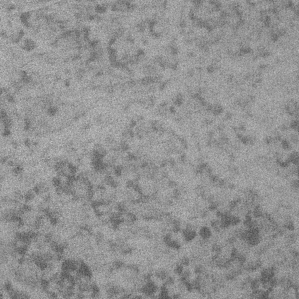
Label: frost